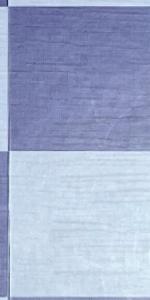
Label: Empty